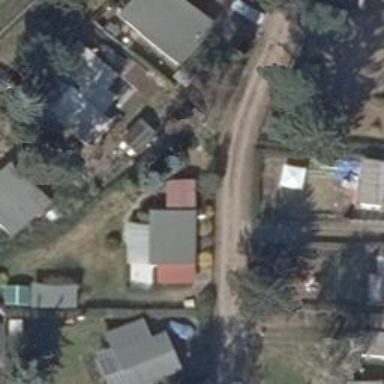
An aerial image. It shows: Living street with tracktype of grade 2.